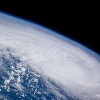
Label: cloud